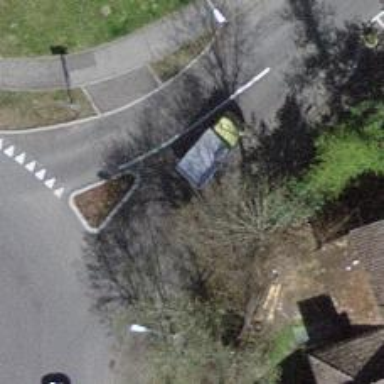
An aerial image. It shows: Unmarked crossing on footway.